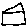
Label: house